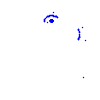
Particle: proton